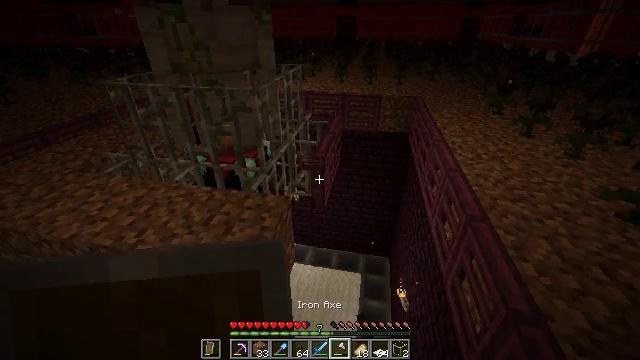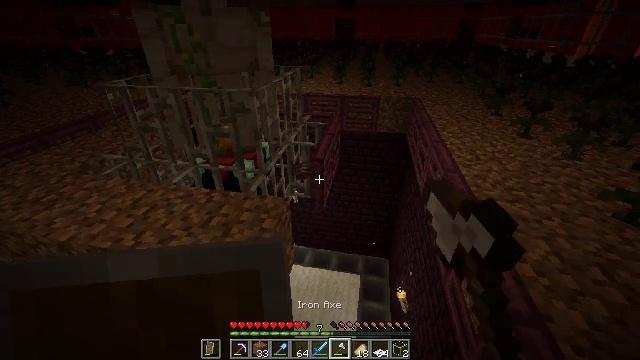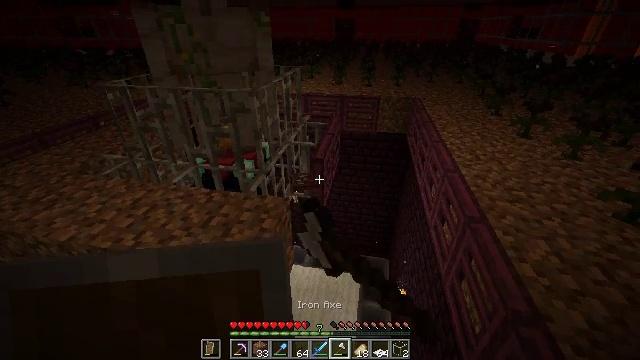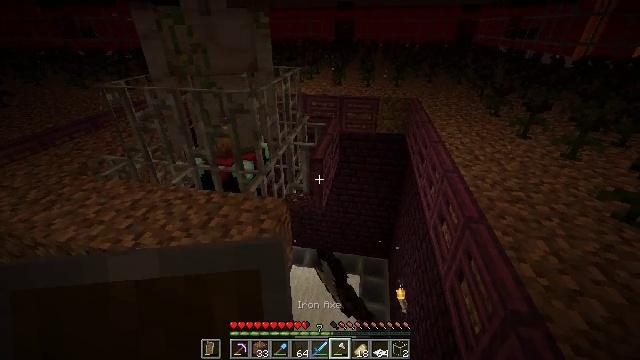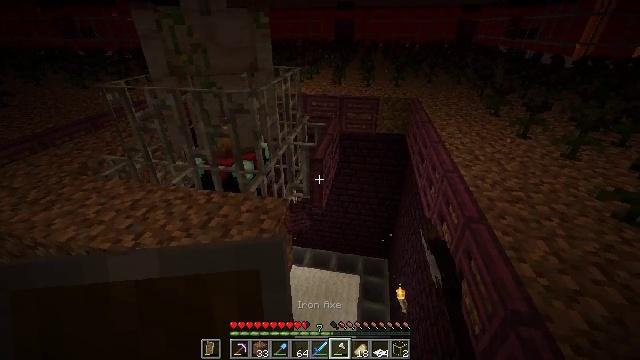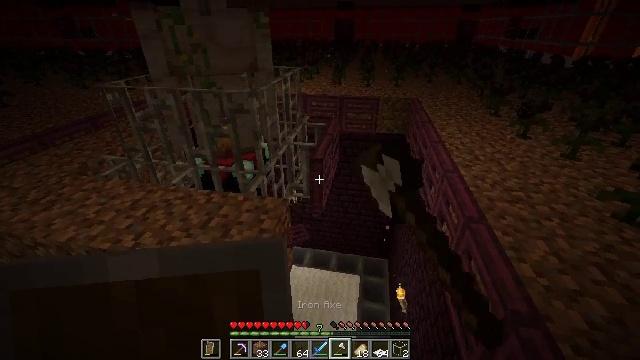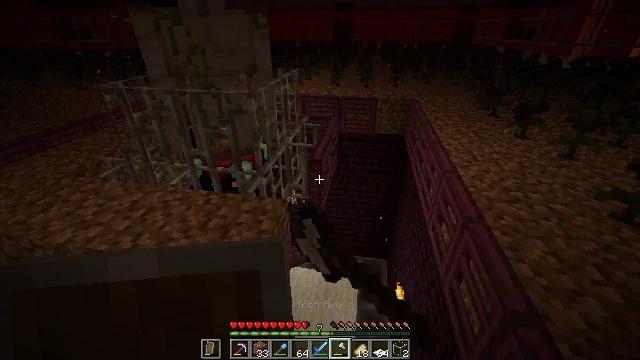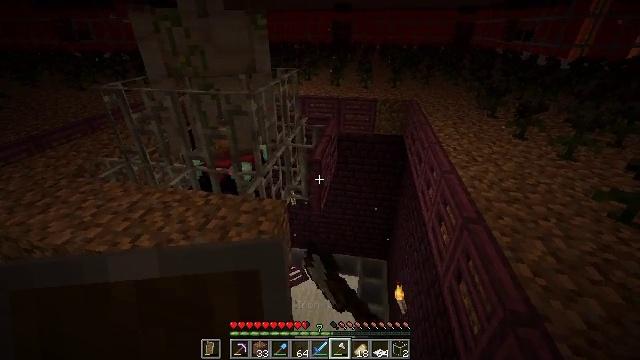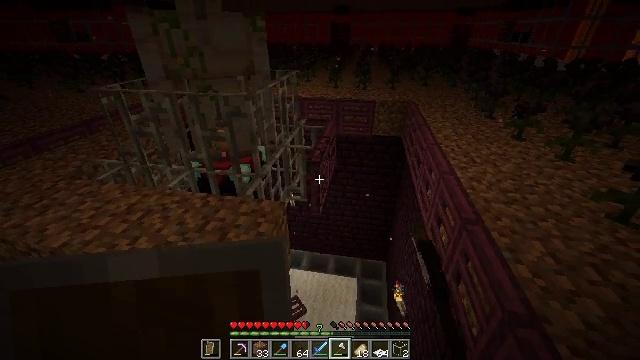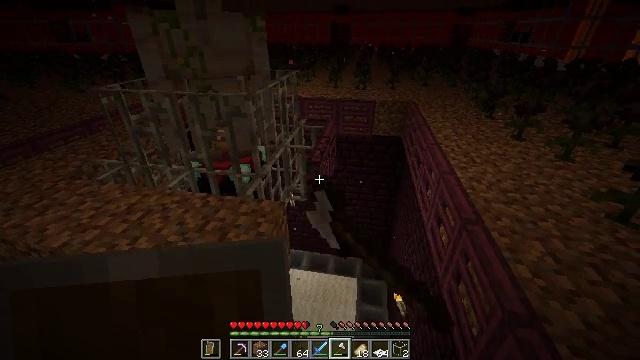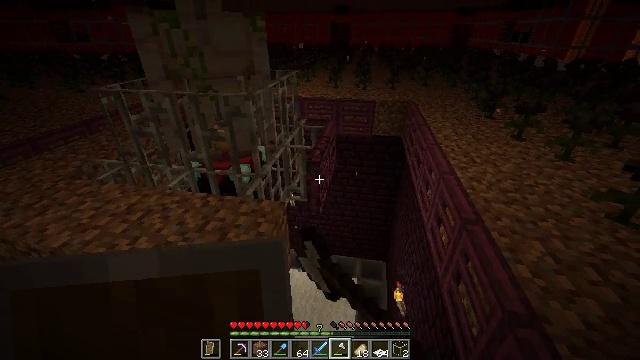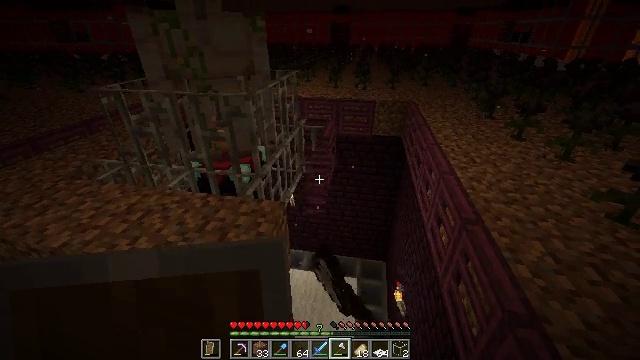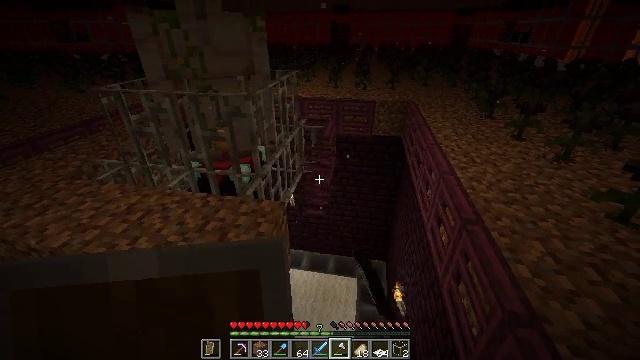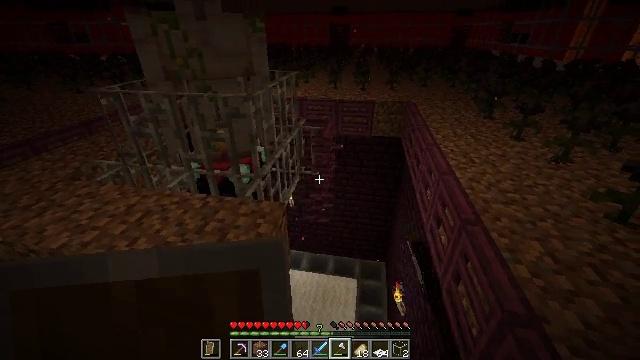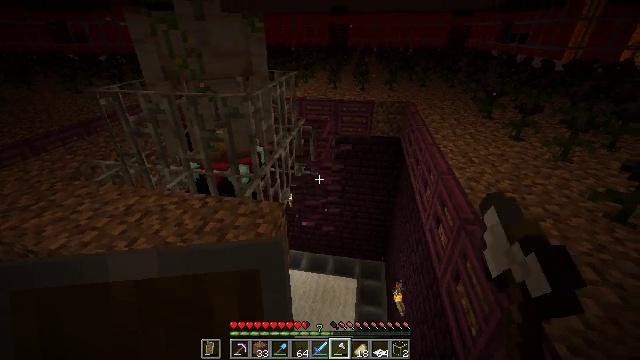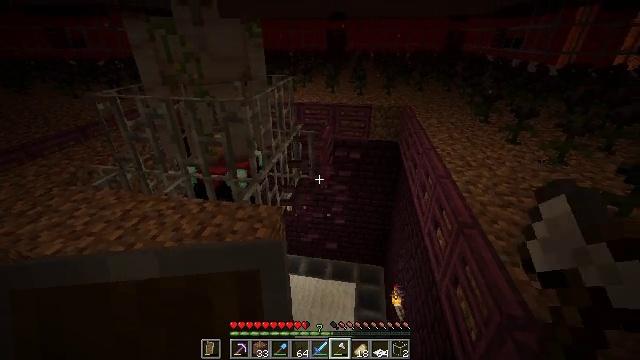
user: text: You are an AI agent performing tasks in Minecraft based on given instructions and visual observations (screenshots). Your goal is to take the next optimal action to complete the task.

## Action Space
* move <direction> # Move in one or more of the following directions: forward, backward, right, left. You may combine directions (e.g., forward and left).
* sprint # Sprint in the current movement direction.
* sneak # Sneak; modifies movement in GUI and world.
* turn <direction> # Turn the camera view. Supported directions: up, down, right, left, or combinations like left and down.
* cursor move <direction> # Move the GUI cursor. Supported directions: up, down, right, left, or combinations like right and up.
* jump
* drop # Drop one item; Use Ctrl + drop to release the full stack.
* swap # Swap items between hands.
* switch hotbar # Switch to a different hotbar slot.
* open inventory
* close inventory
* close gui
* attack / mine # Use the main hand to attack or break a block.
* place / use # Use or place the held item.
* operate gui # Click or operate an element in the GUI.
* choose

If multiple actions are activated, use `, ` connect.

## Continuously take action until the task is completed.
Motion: motion action
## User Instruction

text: Mine the crimson trapdoor.
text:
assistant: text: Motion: attack / mine
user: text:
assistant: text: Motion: attack / mine
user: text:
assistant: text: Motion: attack / mine
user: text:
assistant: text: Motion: attack / mine
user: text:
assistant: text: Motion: attack / mine
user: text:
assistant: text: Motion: attack / mine
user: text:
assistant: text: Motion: attack / mine
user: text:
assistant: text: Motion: attack / mine
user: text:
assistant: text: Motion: attack / mine
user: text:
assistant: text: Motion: attack / mine
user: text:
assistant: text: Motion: attack / mine
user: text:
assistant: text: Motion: attack / mine
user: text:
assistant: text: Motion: attack / mine
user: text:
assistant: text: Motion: attack / mine
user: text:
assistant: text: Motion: attack / mine
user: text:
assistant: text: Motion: attack / mine